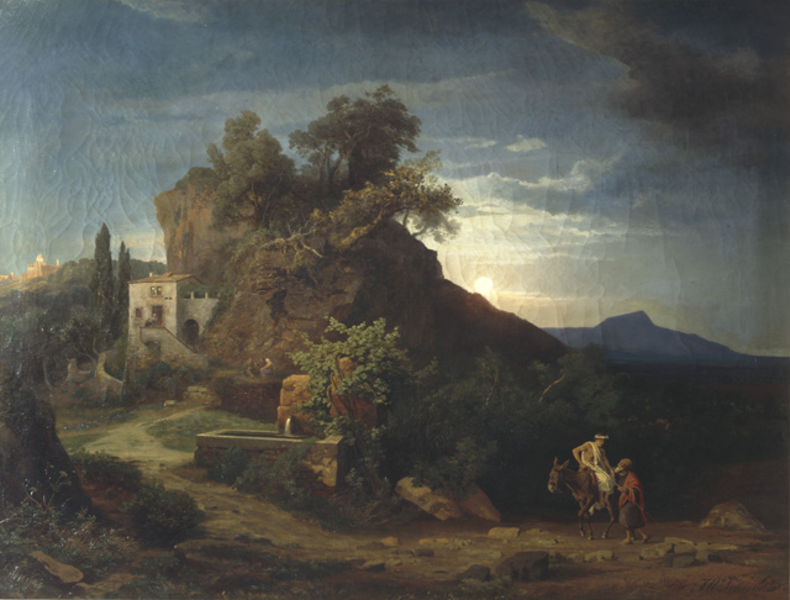
Titel: Die Nacht, Die Ankunft des Samariters mit dem Verletzten in der Herberge
Künstler: Johann Wilhelm Schirmer
Standort: Karlsruhe
Institution: Staatliche Kunsthalle Karlsruhe
Schlagwörter: arches, blue, hat, men, oil, people, red, stair, white, window, women, country, dark, figures, gray, green, painting, robe, windows, woman, yellow, oil painting, servant, brown, cliff, cloud, clouds, man, rock, rocks, sky, stone, tree, building, hill, house, landscape, mountain, mountains, nature, orange, sand, water, horizon, lane, roof, sun, trees, village, baroque, boy, prince, forest, grass, light, dusk, night, path, plants, road, drawing, castle, purple, realism, walking, french, storm, bright, town, dirt, italy, valley, city, beggar, cape, toga, wreath, family, renaissance, jesus, brick, fountain, walk, art, ground, moon, rain, peak, animal, bush, farmer, home, horse, slope, beautiful, travel, forrest, riding, sunset, shading, hores, dawn, sunrise, humans, joseph, stones, bible, doorway, lorraine, poor, well, vines, ass, vista, countryside, bath, riders, travelers, donkey, egypt, mule, traveler, travellers, ride, trunks, pathway, barefoot, scenery, saturated, nativity, travelling, rof, track, pass, skies, mouintain, trough, riding donkey, vila, crag, mendicant, exil, exile, drought, don quixote, spigot, iding, approach, andscape, claudian, babbel,mule, figure